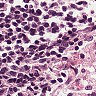
Metastatic tissue present: no